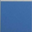
Piece: xx